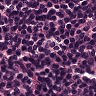
Metastatic tissue present: no